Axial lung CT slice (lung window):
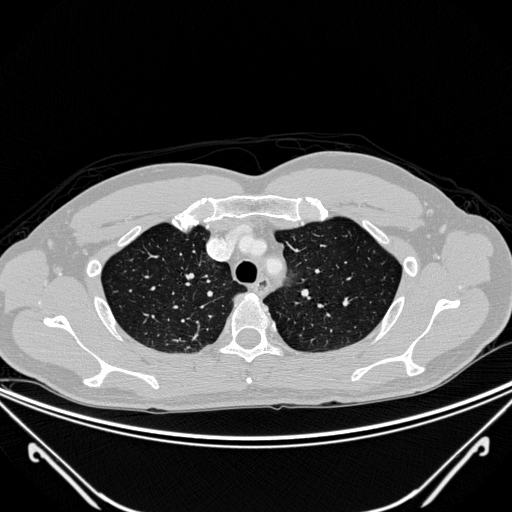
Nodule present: no